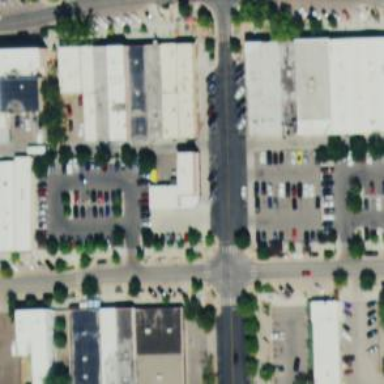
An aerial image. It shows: Parking space.